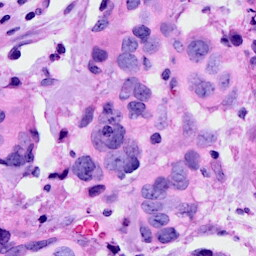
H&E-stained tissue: Breast